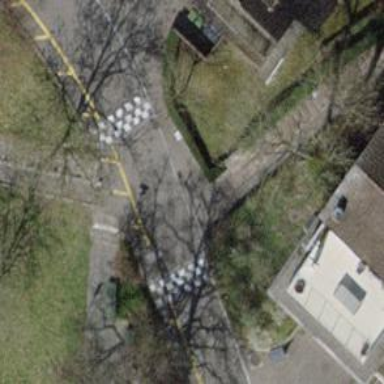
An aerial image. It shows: Power utility street cabinet.